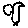
Label: bird